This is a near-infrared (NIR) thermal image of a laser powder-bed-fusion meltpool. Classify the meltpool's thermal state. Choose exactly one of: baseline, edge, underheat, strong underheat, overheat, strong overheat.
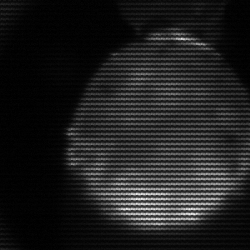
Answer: edge